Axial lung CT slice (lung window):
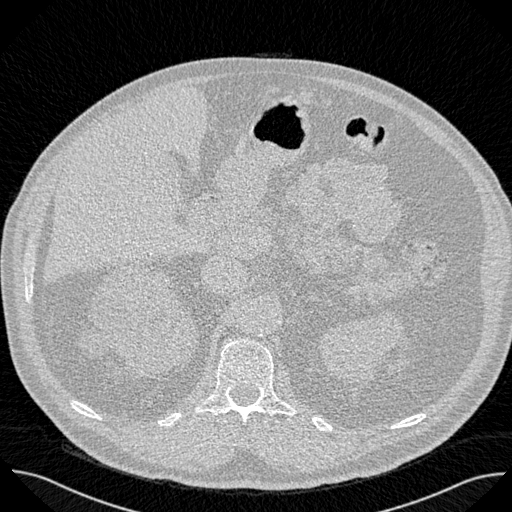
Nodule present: no